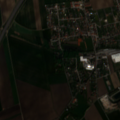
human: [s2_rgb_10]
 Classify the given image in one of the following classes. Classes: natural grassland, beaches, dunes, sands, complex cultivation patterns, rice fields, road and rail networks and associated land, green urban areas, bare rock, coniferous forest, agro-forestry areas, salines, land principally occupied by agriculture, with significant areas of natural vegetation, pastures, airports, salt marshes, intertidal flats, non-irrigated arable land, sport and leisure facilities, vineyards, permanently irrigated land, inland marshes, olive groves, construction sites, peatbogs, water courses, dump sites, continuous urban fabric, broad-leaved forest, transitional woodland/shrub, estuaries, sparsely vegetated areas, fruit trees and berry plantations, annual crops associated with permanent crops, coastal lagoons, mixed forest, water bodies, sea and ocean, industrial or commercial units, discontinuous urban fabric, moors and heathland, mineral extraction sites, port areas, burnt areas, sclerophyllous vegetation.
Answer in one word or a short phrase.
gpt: discontinuous urban fabric, non-irrigated arable land